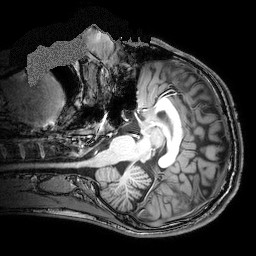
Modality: T1w
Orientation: coronal
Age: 19
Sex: male
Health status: ill
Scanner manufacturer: philips
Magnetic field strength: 3 T
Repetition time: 8.32 s
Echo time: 3.818 s